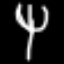
Label: fork